Question: I have a fan in a room. The fan has two speeds 1,2,3,4,5. 1 is slowest, 5 is fastest.
The speed of the fan depends on the temperature.
These are my regular settings for the fan:
if temp is cold - speed = 1,
if temp is normal - speed = 2,
if temp is hot - speed = 3
Suppose someone else wants to use my room when i am out. He wants to change the speeds as shown:
cold = 2, normal = 3, hot = 5
For this system, I made a use case - setFanProperties which lets ME set fan speeds according to MY needs.
I want to make a use case for regular settings and one for overriding these regular settings. Don't ask me to change my system. I MUST have regular settings and override settings use cases in my system.
How do i do it? Should i extend setFanProperties use case? If it is okay, then can I make overrideFanProperties use case an instance of setFanProperties use case?
Given this new information, would extension still be the best choice?
Here is my diagram so far -

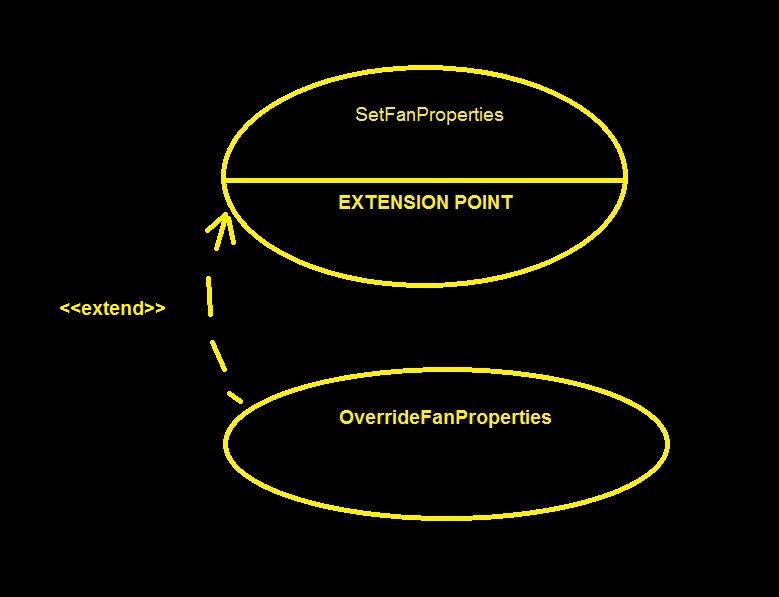
Answer: I think so. The use case setFanProperties would configure the system with the regular settings and provide an extension point that can be associated to overrideFanProperties, which extends setFanProperties.
UML 2.4.1 says that Then, if the "override" condition is false, overrideFanProperties use case is not executed and the default settings will be applied, but if the condition is true, then overrideFanProperties will be executed, effectively overriding the default settings).
(BTW, use cases are classifiers, so I don't think that a use case may be an instance of another, in the same way that a class is not an instance of another class).
Edit:
The UML standard says that ""
The condition is a Constraint (which may be expressed in either a natural language, or a formal language such as OCL). The "reference to the extension point" is just the name of the extension point. (of course, the level of detail depends on what you are modelling and who is your intended reader).
In this example, I chose attaching a note to each use case, detailing their behaviors (and where the extension point may be executed). You could write it in any way that you use for documenting your use cases.